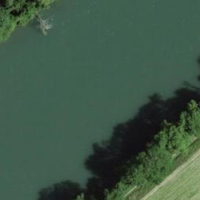
EUNIS habitat code: 15
Species observed at this site:
Euonymus europaeus